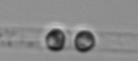
Label: Dactyliosolen_blavyanus